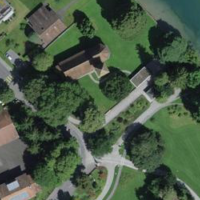
EUNIS habitat code: 55
Species observed at this site:
Fagus sylvatica
Asplenium scolopendrium
Aesculus hippocastanum
Leucojum vernum
Galanthus nivalis